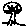
Label: tree